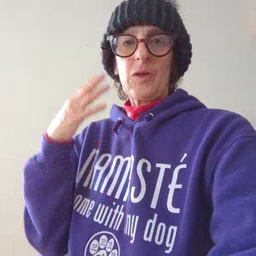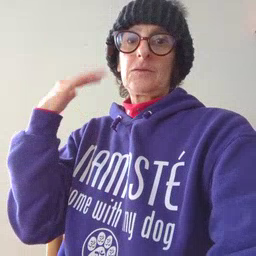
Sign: noisy